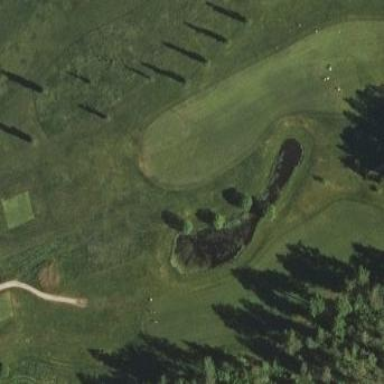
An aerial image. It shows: Water hazard on golf course. The hazard is natural water feature.